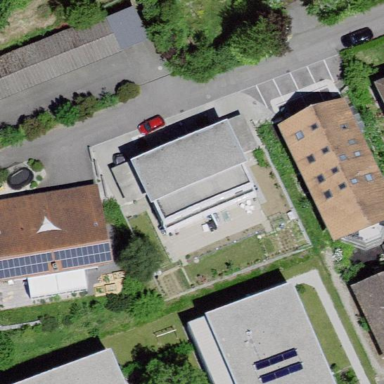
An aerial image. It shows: Terrace building.